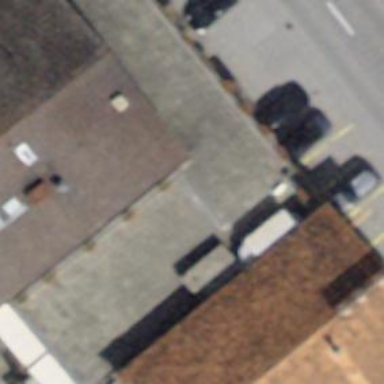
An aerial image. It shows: Bakery.